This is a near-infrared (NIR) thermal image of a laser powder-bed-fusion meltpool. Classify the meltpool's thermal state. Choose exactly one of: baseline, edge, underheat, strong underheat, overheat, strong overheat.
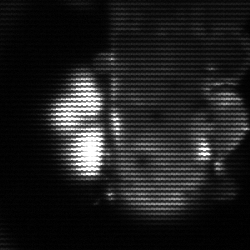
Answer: strong underheat